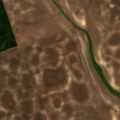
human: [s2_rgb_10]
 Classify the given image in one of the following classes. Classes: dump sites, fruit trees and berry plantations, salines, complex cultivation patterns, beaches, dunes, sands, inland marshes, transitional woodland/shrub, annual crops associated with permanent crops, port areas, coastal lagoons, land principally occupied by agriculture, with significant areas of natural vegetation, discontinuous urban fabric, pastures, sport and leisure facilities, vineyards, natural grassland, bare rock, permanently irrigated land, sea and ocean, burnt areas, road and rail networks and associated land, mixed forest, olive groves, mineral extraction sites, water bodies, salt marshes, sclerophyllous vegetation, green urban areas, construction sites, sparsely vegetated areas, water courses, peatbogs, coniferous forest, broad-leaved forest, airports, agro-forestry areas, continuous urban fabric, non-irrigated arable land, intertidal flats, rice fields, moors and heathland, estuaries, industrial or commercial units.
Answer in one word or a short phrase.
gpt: non-irrigated arable land, transitional woodland/shrub